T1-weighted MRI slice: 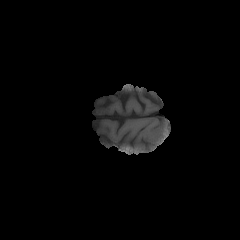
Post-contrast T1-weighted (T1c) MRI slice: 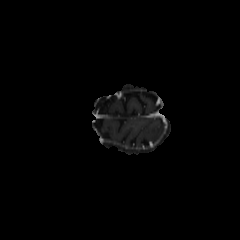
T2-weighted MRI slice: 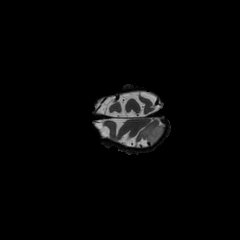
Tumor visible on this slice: yes